Interaction volume radius: 5 \u00c5
Interaction volume height: 15 \u00c5
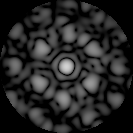
Disorder parameter: 0.5164